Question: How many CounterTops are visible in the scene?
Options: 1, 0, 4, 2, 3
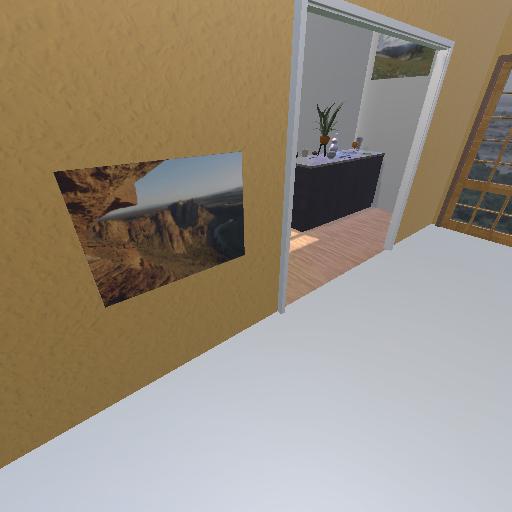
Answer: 1